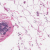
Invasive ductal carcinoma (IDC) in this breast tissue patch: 0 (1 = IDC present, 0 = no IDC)